Interaction volume radius: 10 \u00c5
Interaction volume height: 25 \u00c5
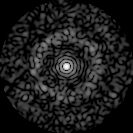
Disorder parameter: 0.8304